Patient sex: M
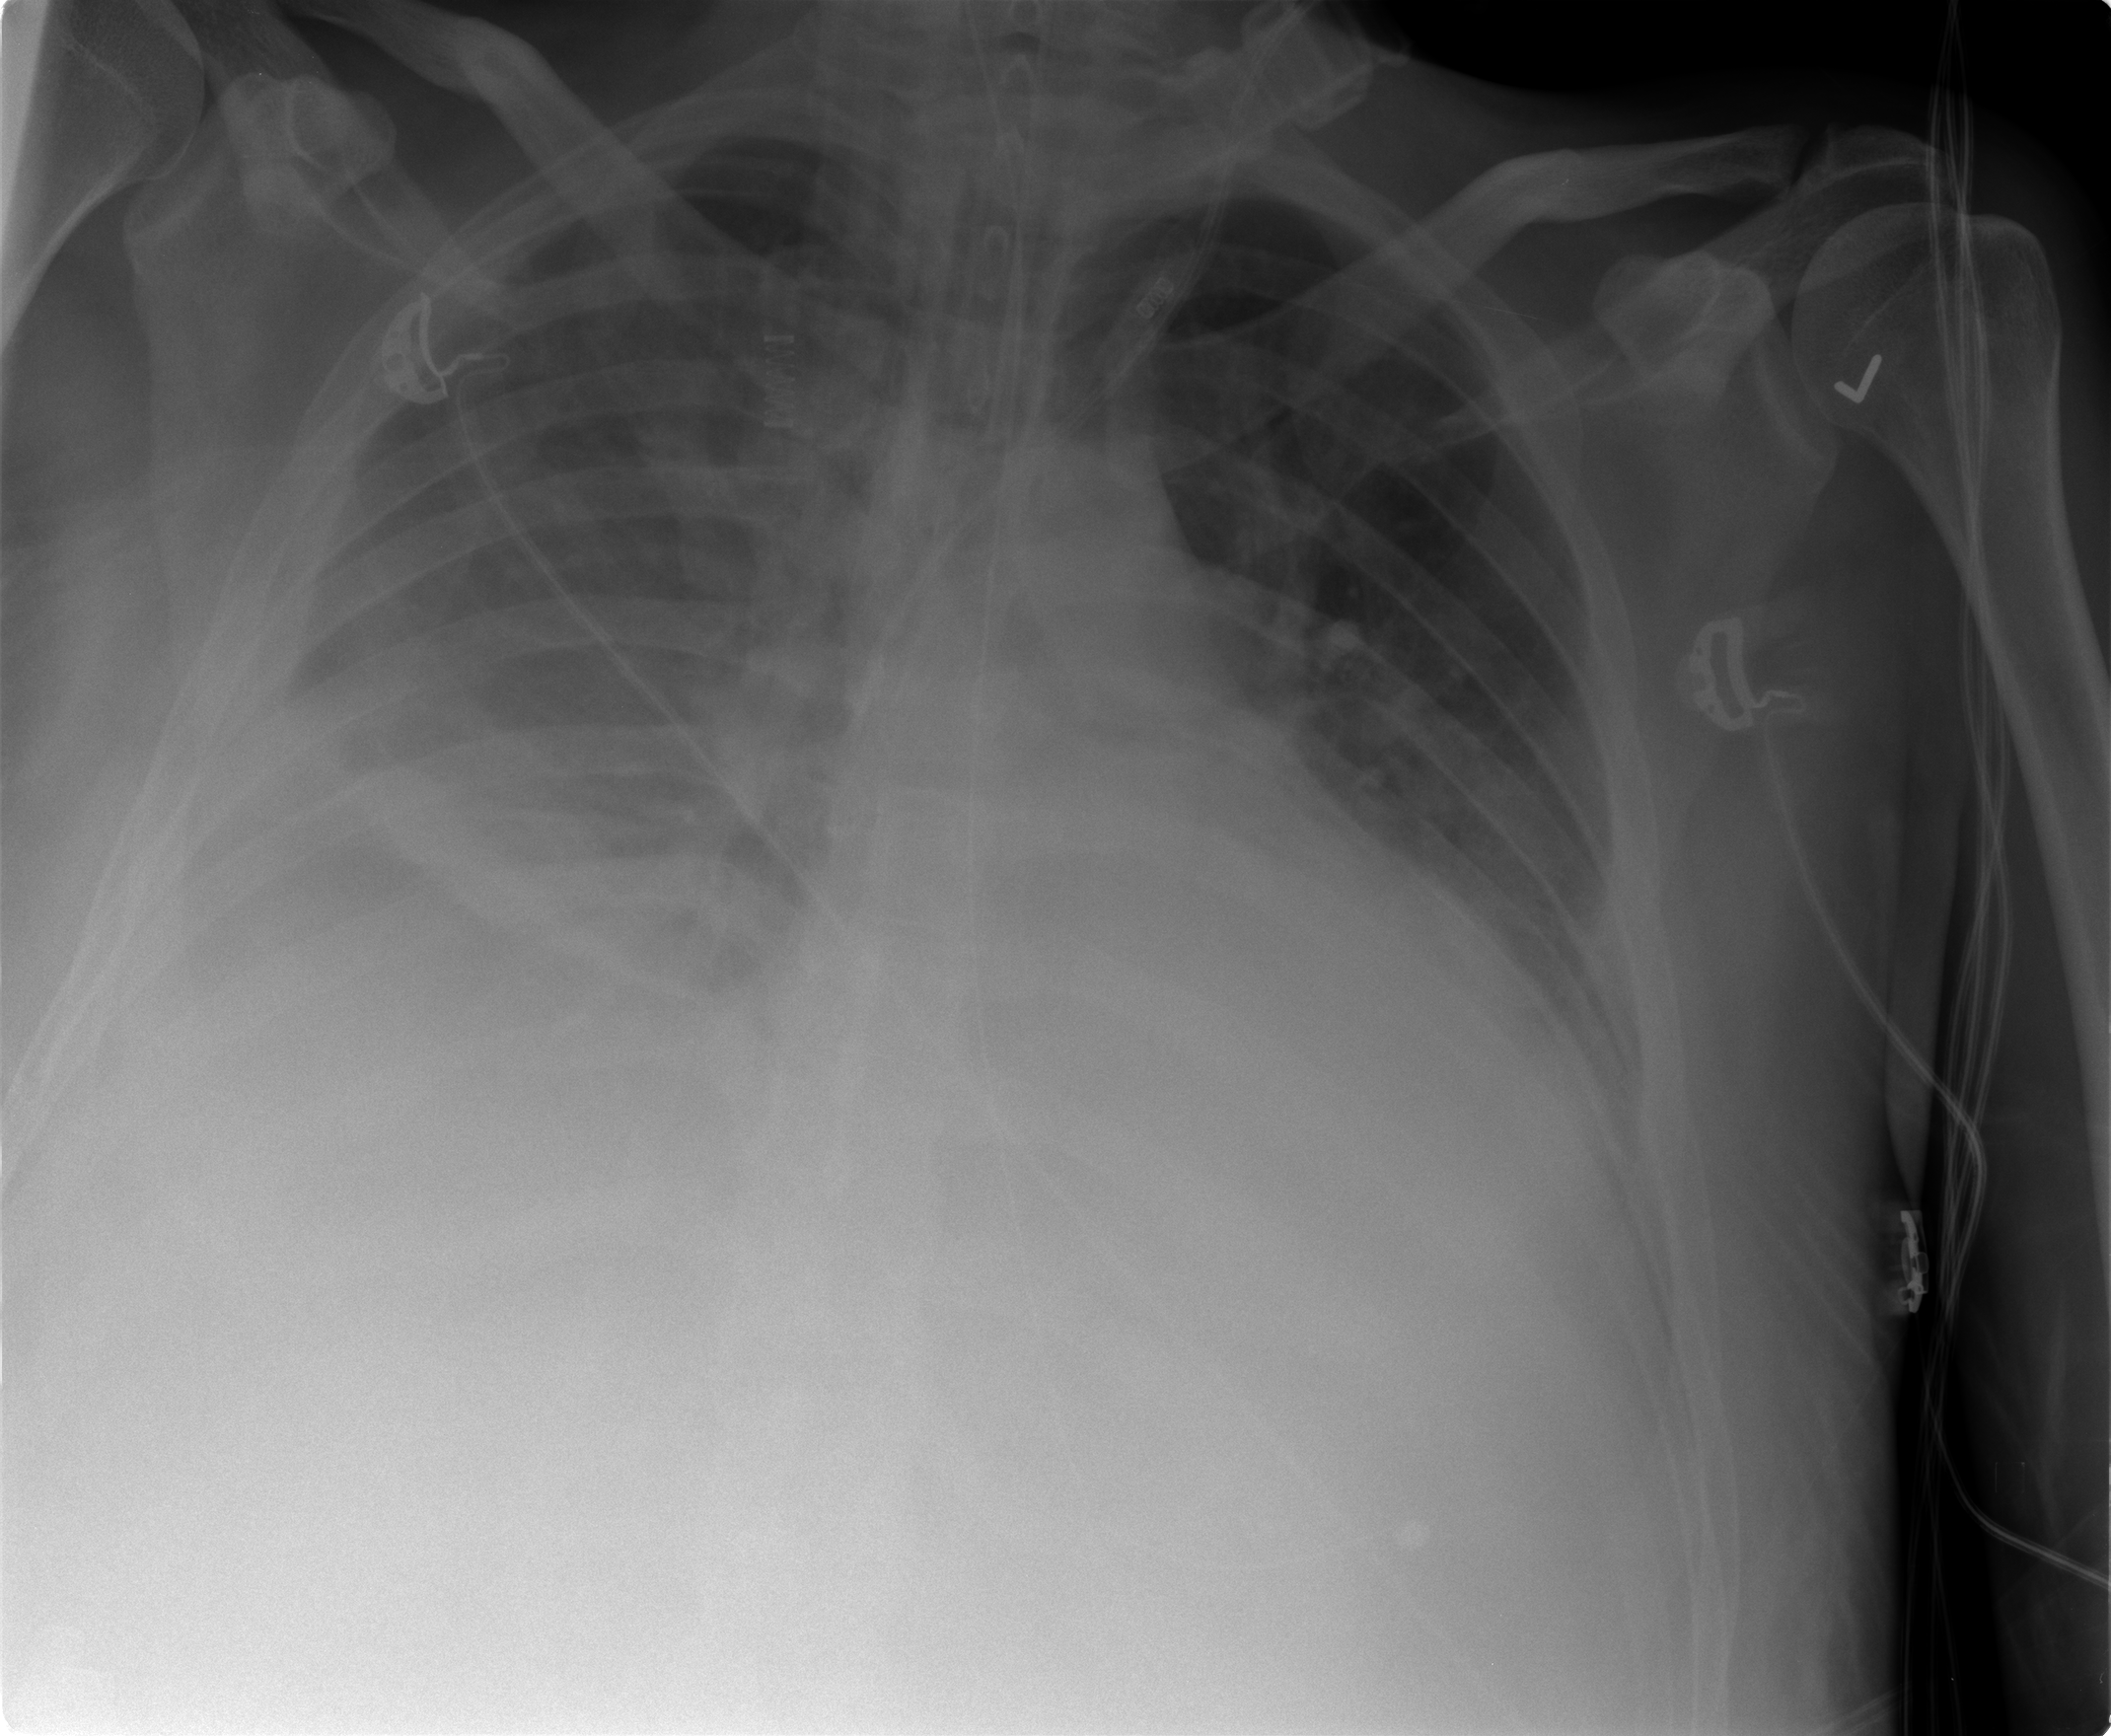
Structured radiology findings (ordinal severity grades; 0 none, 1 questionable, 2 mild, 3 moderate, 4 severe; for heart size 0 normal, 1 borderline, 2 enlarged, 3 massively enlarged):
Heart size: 2
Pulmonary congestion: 2
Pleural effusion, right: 4
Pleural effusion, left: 2
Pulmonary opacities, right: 2
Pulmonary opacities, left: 2
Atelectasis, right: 3
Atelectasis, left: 2